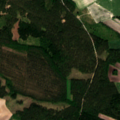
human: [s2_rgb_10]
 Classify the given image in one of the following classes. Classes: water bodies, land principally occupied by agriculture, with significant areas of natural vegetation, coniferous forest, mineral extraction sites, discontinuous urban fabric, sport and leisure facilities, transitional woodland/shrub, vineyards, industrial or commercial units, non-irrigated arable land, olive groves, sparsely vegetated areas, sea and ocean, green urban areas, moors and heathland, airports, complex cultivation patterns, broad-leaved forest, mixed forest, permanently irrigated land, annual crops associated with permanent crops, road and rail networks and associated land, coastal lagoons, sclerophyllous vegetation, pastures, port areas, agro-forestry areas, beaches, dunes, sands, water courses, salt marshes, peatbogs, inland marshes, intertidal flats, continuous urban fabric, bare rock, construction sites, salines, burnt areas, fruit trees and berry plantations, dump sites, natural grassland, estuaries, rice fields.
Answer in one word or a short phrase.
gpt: non-irrigated arable land, land principally occupied by agriculture, with significant areas of natural vegetation, coniferous forest, mixed forest